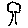
Label: tree